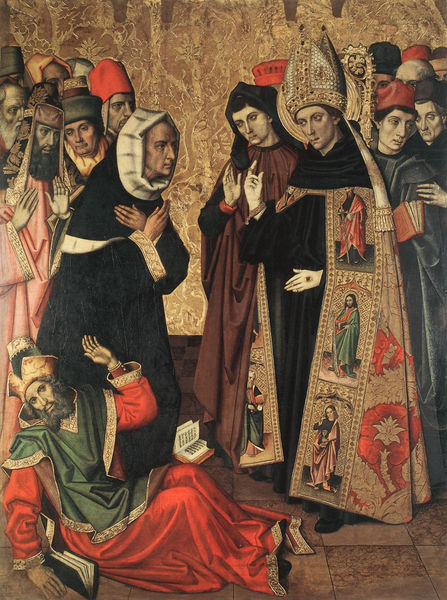
Titel: Sant Agustí discutint amb els heretges/St. Augustins Streit mit den Ketzern
Institution: Barcelona, Museu Nacional d’Art de Catalunya
Schlagwörter: blau, gemälde, gott, hand, mann, grün, menschen, hüte, männer, reden, schwarz, szene, weiss, rot, bart, kappe, kappen, mützen, arme, öl, kirche, gold, liegen, fußboden, stab, bischof, könig, papst, gobelin, liegend, buch, linear, streit, beten, ölmalerei, jesus, christlich, priester, segen, segnen, mönch, mitra, tiara, liegt, tafelbild, bischofsstab, buchmalerei, gnade, bischofsmütze, pabst, prachtgewand, göter, keiser, 1600, bildtafe, papstring